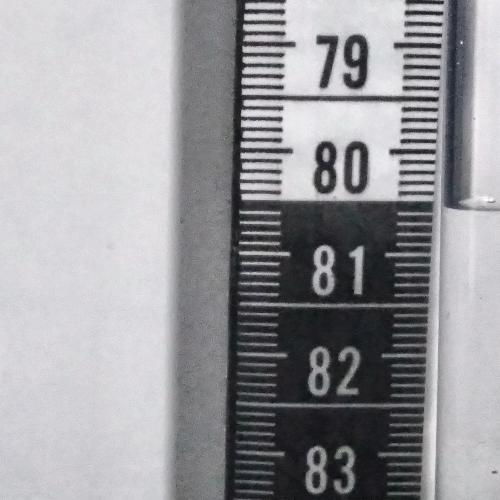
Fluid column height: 80.5 cm